Question: One example for curve is shown as below. The elbow point might be x=3 or 4.
How to compute the elbow for a curve automatically and mathematically?

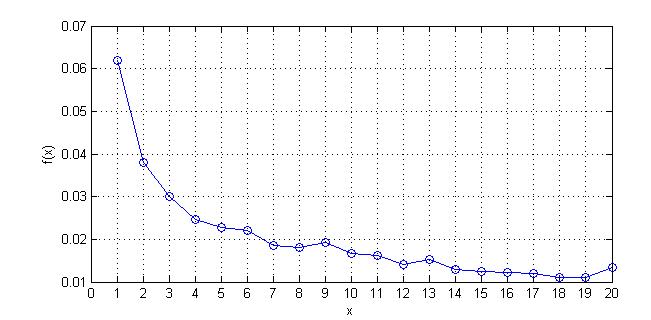
Answer: You might want to look for the point with the maximum absolute second derivative which, for a set of discrete points 'x[i]' as you have there, can be approximated with a central difference:
'secondDerivative[i] = x[i+1] + x[i-1] - 2 * x[i]'
As noted above, what you really want is the point with maximum curvature, but the second derivative will do, and this central difference is a good proxy for the second derivative.